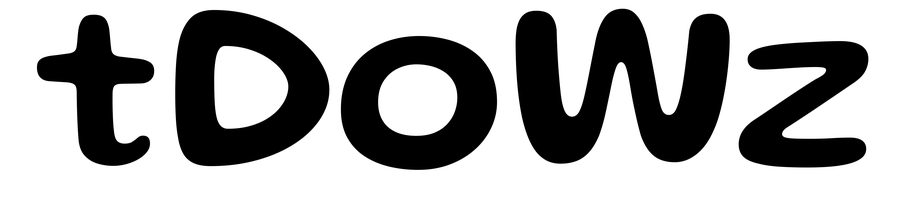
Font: Gluten_Medium